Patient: sex F, age 56
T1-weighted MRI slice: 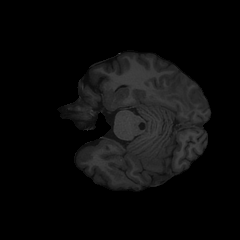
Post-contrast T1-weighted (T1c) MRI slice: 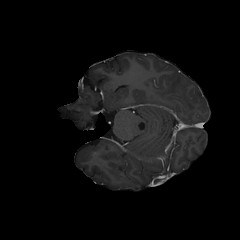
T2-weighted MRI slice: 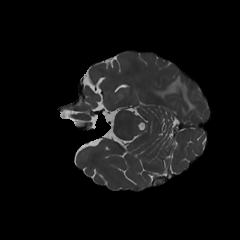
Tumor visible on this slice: yes
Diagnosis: Glioblastoma, IDH-wildtype
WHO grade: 4